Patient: sex F, age 78
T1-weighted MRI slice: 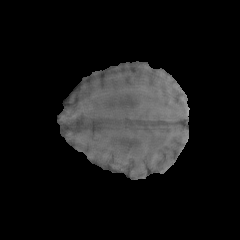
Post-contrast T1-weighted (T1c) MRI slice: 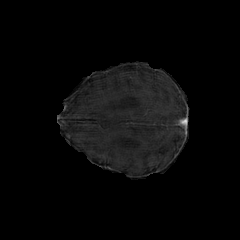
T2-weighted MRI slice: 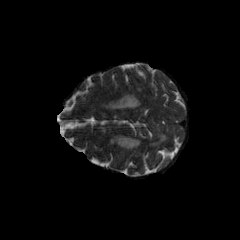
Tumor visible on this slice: no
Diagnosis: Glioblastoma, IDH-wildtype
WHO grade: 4